Field crop: maize
Growth stage: 2
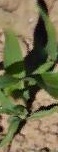
Species: maize